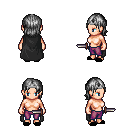
a pixel art fantasy rpg character, female body template, human, light skin, black cape, magenta pants, gray long bangs hairstyle, silver tiara, black slippers, dagger, four views (front, back, left, right), 2x2 character sprite sheet, small pixel art, hard edges, no anti-aliasing